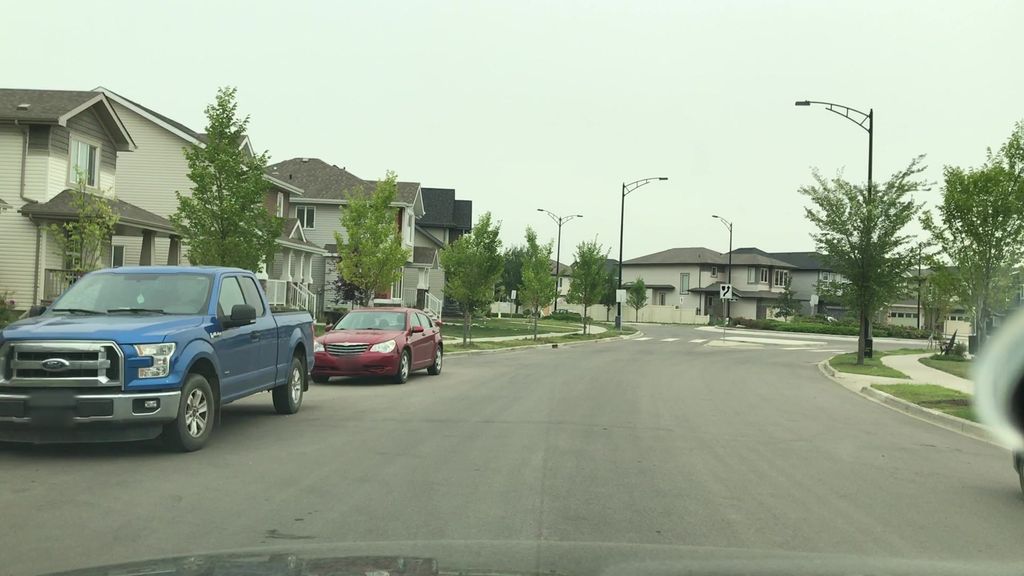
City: edmonton